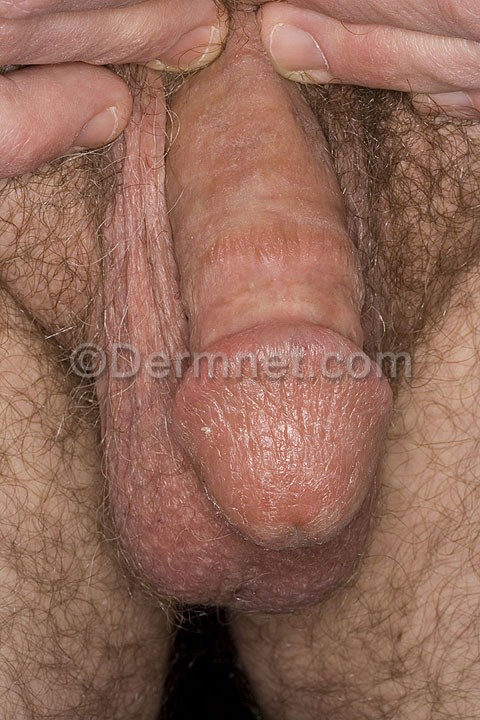
Disease: Eczema Photos